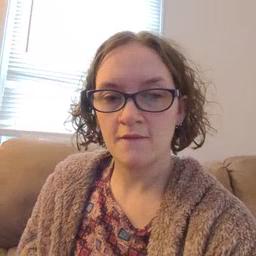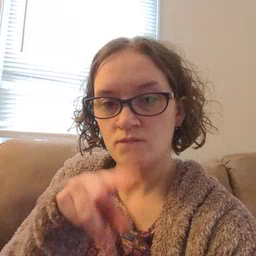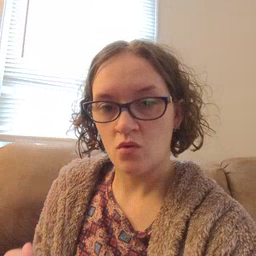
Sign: fall